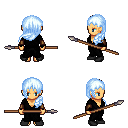
a pixel art fantasy rpg character, female body template, human, tanned skin, gray robe, white pants, white cyan left-swept hairstyle, leather bracers, black shoes, spear, four views (front, back, left, right), 2x2 character sprite sheet, small pixel art, hard edges, no anti-aliasing